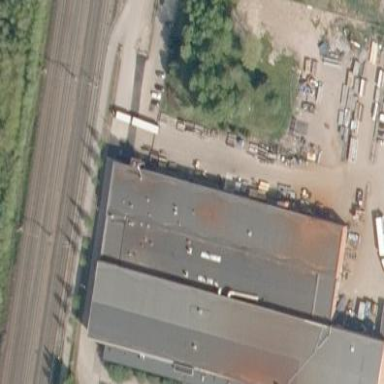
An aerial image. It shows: Industrial building.